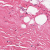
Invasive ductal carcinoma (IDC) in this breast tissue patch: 0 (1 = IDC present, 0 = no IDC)